Field crop: maize
Growth stage: 2
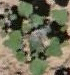
Species: chenopodium